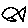
Label: fish